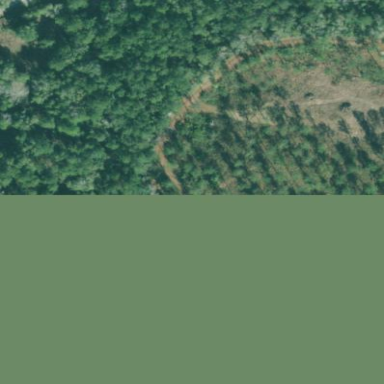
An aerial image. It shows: Forest dominated by needle-leaved trees.